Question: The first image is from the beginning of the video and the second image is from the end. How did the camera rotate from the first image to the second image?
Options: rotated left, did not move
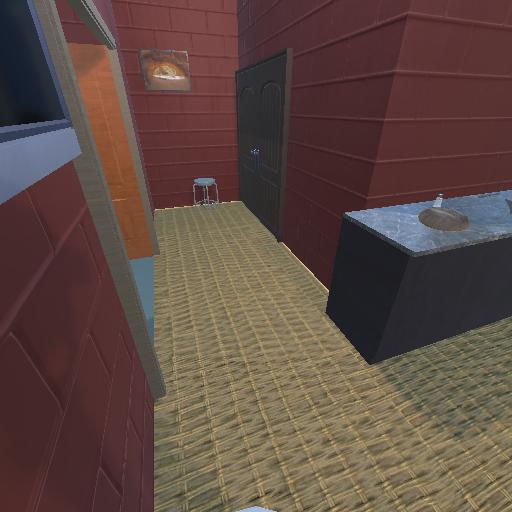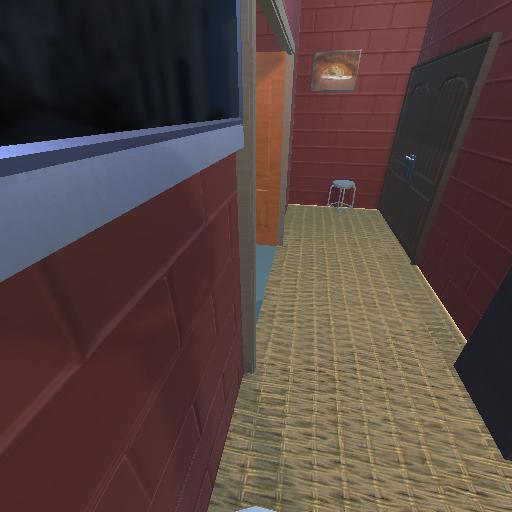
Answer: rotated left